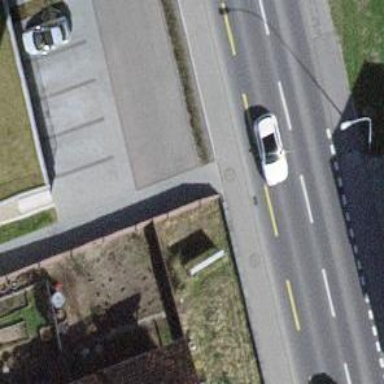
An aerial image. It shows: Sidewalk along the footway.